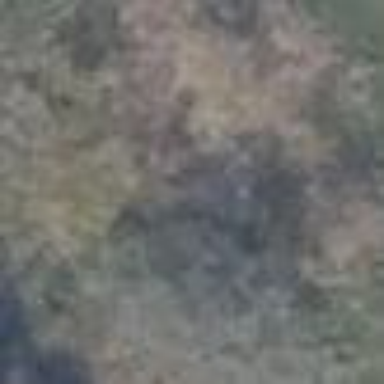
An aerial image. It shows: Area covered in scrub vegetation.